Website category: book
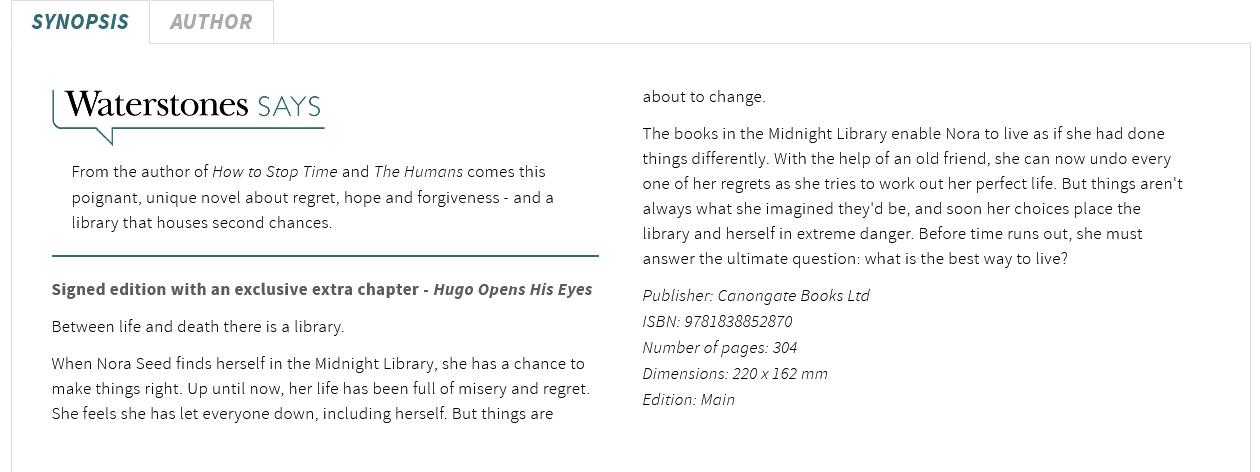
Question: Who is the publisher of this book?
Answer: Canongate Books Ltd

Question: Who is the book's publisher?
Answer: Canongate Books Ltd

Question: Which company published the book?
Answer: Canongate Books Ltd

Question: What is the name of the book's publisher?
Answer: Canongate Books Ltd

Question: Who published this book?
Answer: Canongate Books Ltd

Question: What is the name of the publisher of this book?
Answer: Canongate Books Ltd

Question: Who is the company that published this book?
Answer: Canongate Books Ltd

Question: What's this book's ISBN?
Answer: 9781838852870

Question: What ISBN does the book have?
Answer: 9781838852870

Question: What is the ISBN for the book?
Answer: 9781838852870

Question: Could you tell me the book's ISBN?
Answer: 9781838852870

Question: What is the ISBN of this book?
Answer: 9781838852870

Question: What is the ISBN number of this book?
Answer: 9781838852870

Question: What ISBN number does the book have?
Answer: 9781838852870

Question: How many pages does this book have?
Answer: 304

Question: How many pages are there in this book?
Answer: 304

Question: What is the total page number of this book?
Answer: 304

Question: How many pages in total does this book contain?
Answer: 304

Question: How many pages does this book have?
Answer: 304

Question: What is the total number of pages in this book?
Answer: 304

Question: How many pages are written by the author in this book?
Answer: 304

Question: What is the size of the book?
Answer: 220 x 162 mm

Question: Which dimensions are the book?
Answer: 220 x 162 mm

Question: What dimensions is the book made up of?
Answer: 220 x 162 mm

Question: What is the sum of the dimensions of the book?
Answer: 220 x 162 mm

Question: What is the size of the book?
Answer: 220 x 162 mm

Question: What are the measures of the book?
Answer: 220 x 162 mm

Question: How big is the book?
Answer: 220 x 162 mm